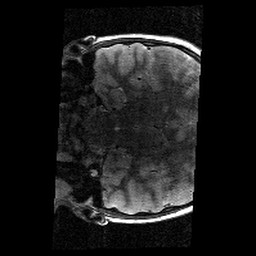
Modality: T2w
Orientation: coronal
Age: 11
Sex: male
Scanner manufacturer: siemens
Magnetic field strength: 3 T
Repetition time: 9.23 s
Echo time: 0.067 s